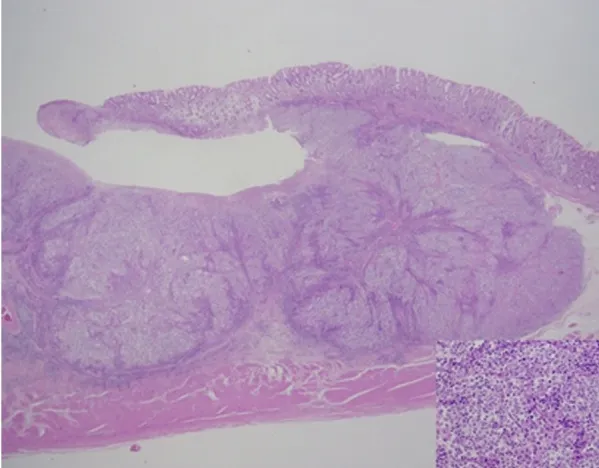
Histological features. Components of a poorly differentiated adenocarcinoma invaded the muscularis propria. The tumor was almost entirely covered with non-malignant epithelial mucosa.
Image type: pathology (h&e)